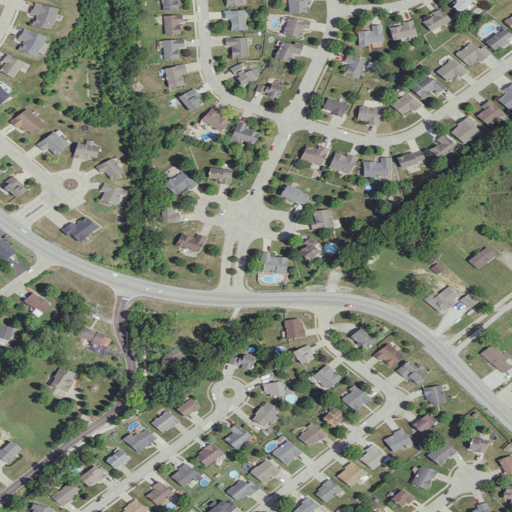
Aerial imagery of valley in Missouri named Prairie Hollow containing medium intensity development, low intensity development, open development, and high intensity development